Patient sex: M
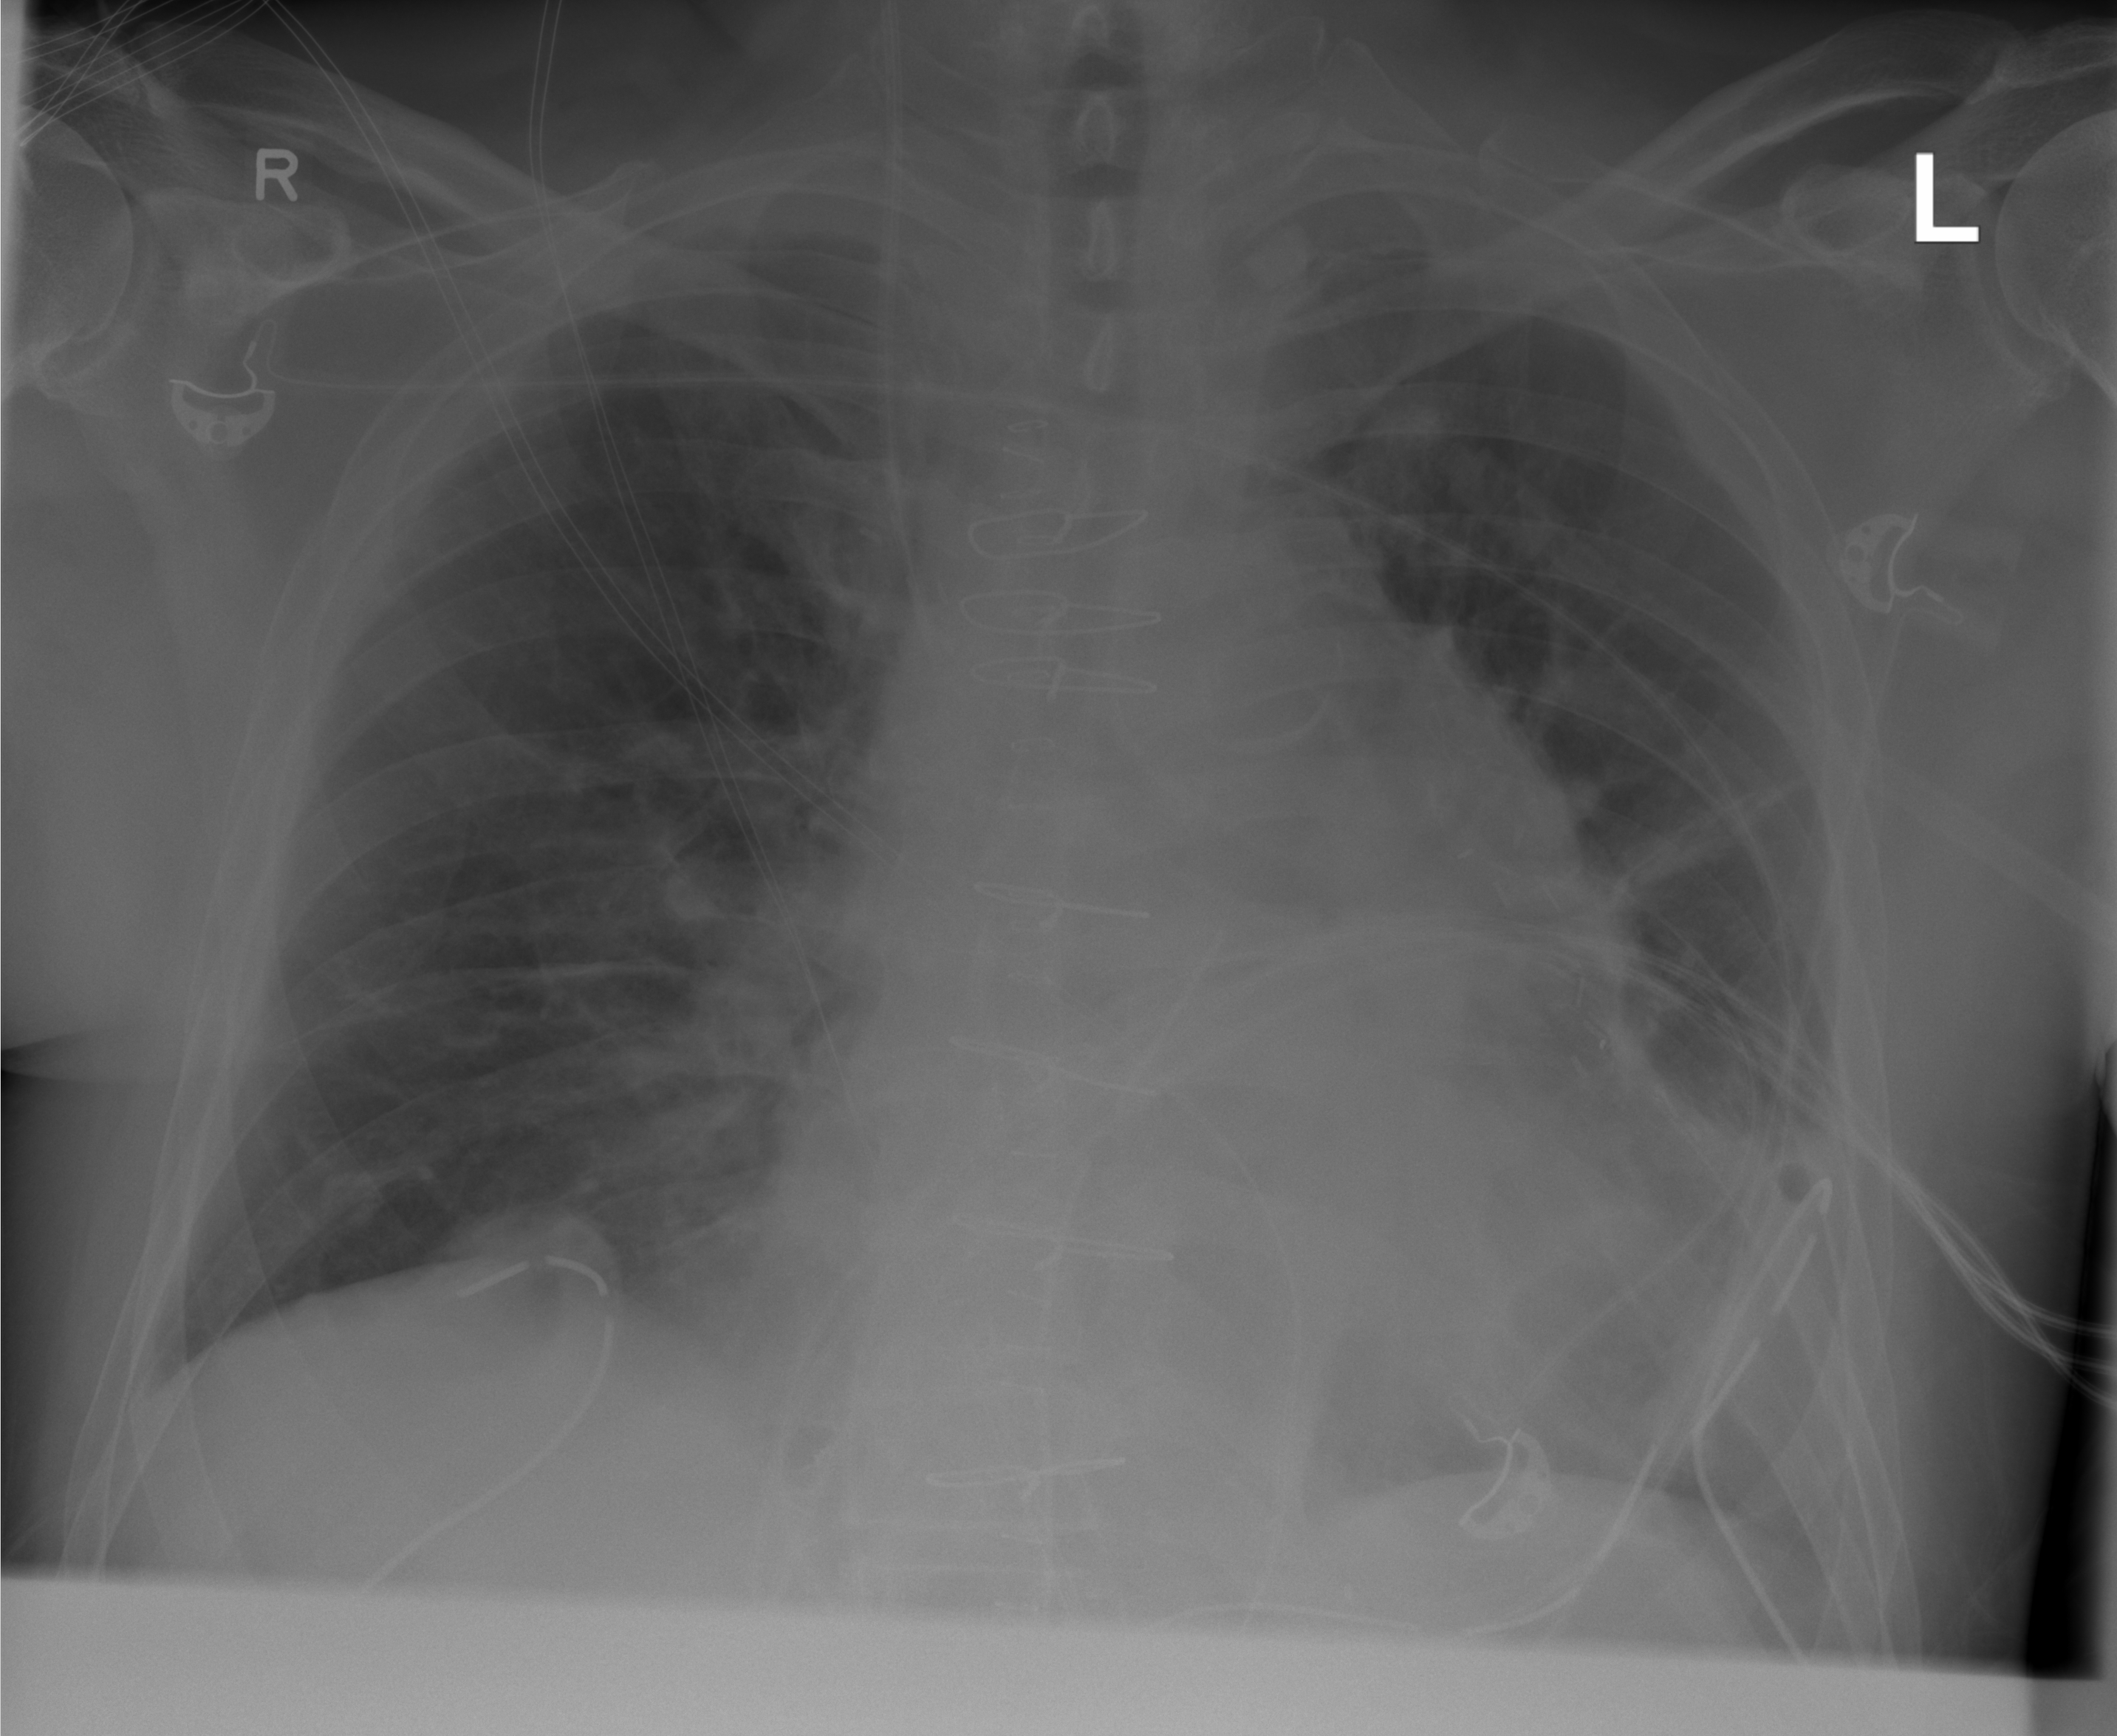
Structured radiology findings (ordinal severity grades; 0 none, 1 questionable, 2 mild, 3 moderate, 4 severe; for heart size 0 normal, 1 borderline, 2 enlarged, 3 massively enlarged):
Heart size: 2
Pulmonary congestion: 2
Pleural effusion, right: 0
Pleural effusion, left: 1
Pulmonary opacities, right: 1
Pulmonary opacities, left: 0
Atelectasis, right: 1
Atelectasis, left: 2